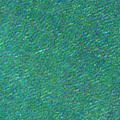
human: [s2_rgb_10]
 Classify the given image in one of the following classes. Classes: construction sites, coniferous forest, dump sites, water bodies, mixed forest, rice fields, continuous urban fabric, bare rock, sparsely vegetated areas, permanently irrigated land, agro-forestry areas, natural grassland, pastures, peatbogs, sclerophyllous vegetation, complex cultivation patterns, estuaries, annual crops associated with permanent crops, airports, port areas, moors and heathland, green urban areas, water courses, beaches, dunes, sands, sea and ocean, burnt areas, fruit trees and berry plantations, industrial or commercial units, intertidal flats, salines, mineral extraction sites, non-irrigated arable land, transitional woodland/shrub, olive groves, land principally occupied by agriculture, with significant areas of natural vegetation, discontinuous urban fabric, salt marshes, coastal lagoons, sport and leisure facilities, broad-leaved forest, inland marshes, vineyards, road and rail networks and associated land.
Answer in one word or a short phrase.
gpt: sea and ocean